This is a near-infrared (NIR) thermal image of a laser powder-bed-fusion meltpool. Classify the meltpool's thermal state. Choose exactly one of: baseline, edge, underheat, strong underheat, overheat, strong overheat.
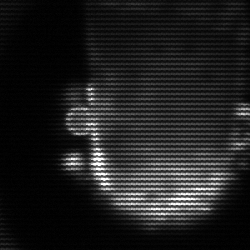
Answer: baseline